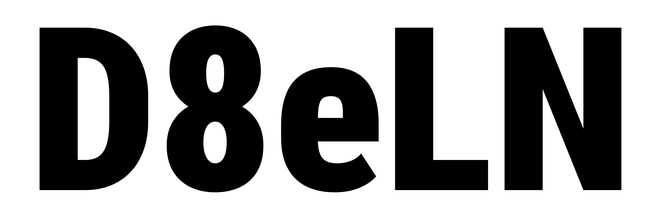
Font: Roboto_Condensed_Black